Interaction volume radius: 10 \u00c5
Interaction volume height: 15 \u00c5
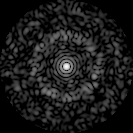
Disorder parameter: 0.8487